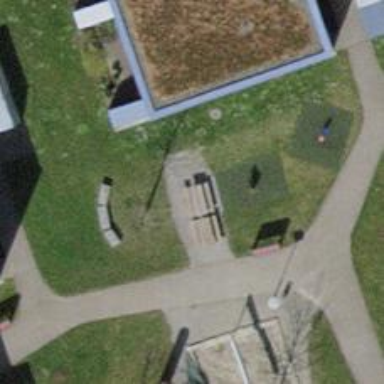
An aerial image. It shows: Picnic table located in leisure land area.